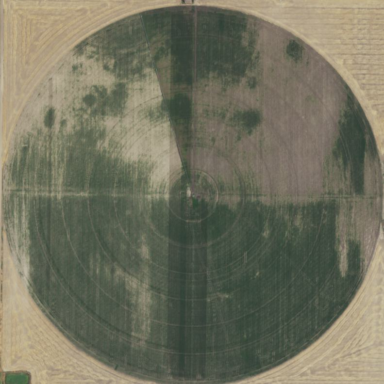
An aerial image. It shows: Farmland with pivot irrigation system.